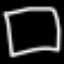
Label: square